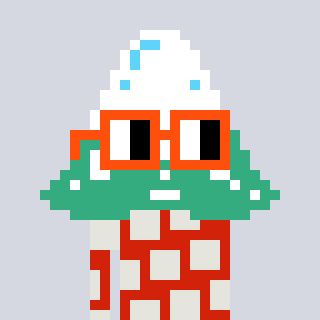
a pixel art character with square orange glasses, a snowy mountain-shaped head and a red-colored body on a cool background